Interaction volume radius: 5 \u00c5
Interaction volume height: 40 \u00c5
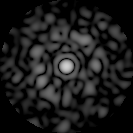
Disorder parameter: 0.7968